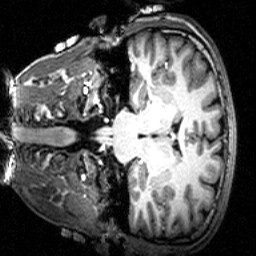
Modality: T1w
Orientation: coronal
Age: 25
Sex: female